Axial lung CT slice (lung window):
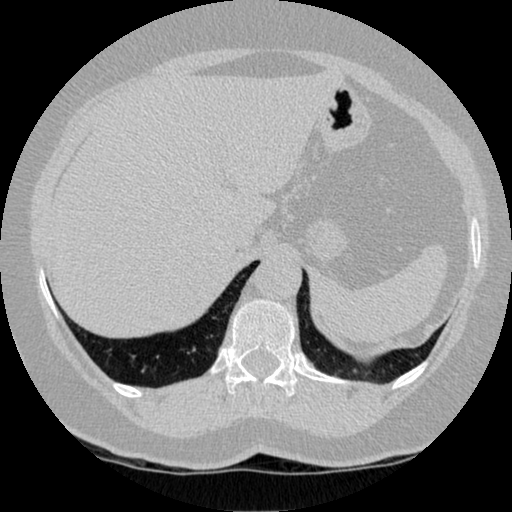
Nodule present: no